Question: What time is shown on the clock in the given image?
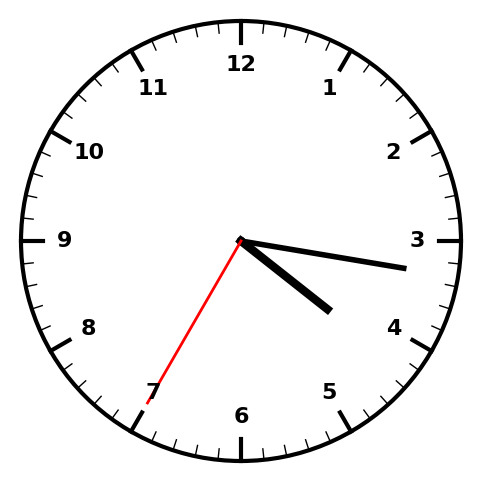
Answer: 04:16:35